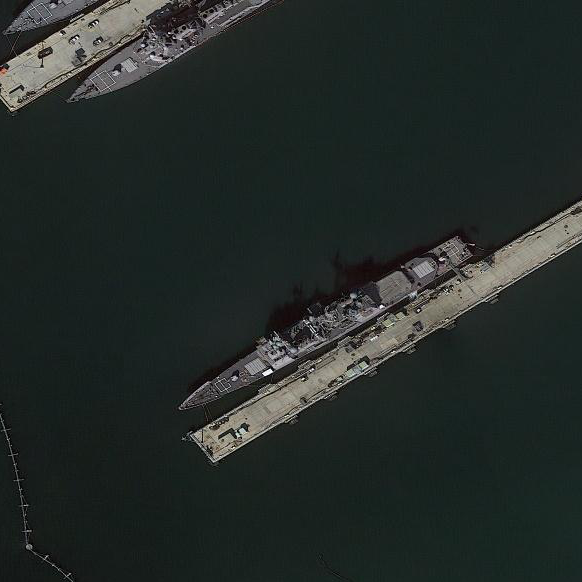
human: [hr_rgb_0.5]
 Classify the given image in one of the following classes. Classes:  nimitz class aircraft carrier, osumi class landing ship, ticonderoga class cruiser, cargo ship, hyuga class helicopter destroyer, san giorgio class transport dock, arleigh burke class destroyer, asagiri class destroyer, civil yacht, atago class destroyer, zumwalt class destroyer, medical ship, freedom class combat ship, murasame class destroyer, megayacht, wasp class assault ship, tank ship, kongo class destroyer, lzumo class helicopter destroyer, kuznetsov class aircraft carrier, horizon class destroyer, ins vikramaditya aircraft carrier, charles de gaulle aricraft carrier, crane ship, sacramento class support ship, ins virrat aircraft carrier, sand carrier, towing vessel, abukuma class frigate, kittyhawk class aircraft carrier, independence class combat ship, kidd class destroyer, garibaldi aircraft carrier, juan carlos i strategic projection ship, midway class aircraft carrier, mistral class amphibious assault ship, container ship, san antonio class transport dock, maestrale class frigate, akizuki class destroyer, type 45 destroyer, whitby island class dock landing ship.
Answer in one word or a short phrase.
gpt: Ticonderoga class cruiser